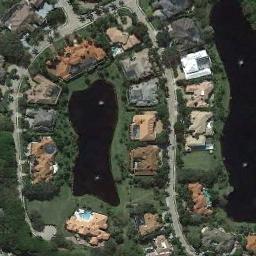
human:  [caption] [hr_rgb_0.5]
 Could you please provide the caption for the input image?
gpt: A dense residential area has some trees and lots of medium residences of the same style while some lakes are also in the residential area .

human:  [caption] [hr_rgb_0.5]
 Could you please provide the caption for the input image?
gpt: The dense residential is on the grass next to some trees and lakes .

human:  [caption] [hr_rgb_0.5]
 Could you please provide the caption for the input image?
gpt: There are many roads and trees in the densely populated area as well as large lawns and circularly arranged houses around a lake .

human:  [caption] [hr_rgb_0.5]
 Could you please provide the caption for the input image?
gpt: The houses are many and crowded .

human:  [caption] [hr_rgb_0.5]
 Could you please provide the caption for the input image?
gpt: There are some brown buildings near the lake on dense residential area .